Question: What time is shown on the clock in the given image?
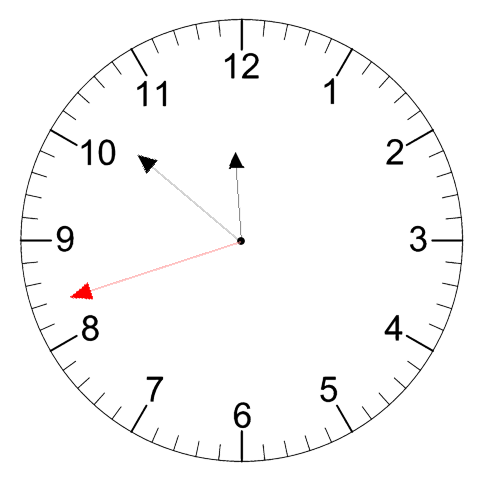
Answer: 11:51:42